Aerial crown-view tile of a tropical tree (Barro Colorado Island, Panama), acquired 20250124:
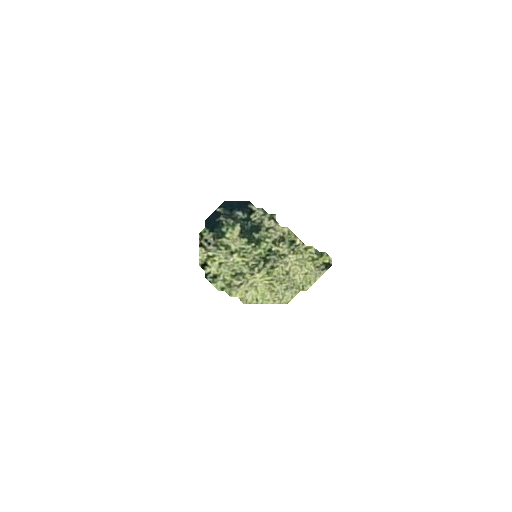
Species: Quararibea stenophylla
GBIF accepted scientific name: Quararibea stenophylla
Crown area: 13.605 m²